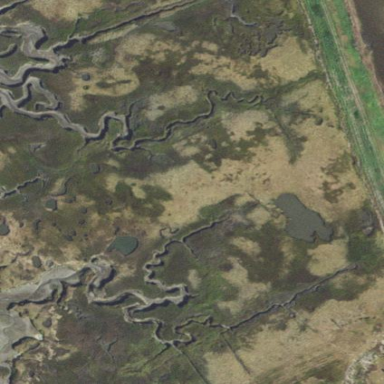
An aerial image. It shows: Saltmarsh wetland.